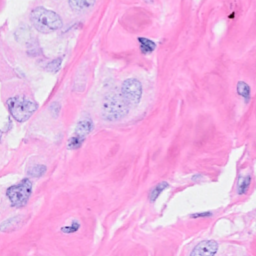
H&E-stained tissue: Breast